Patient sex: M
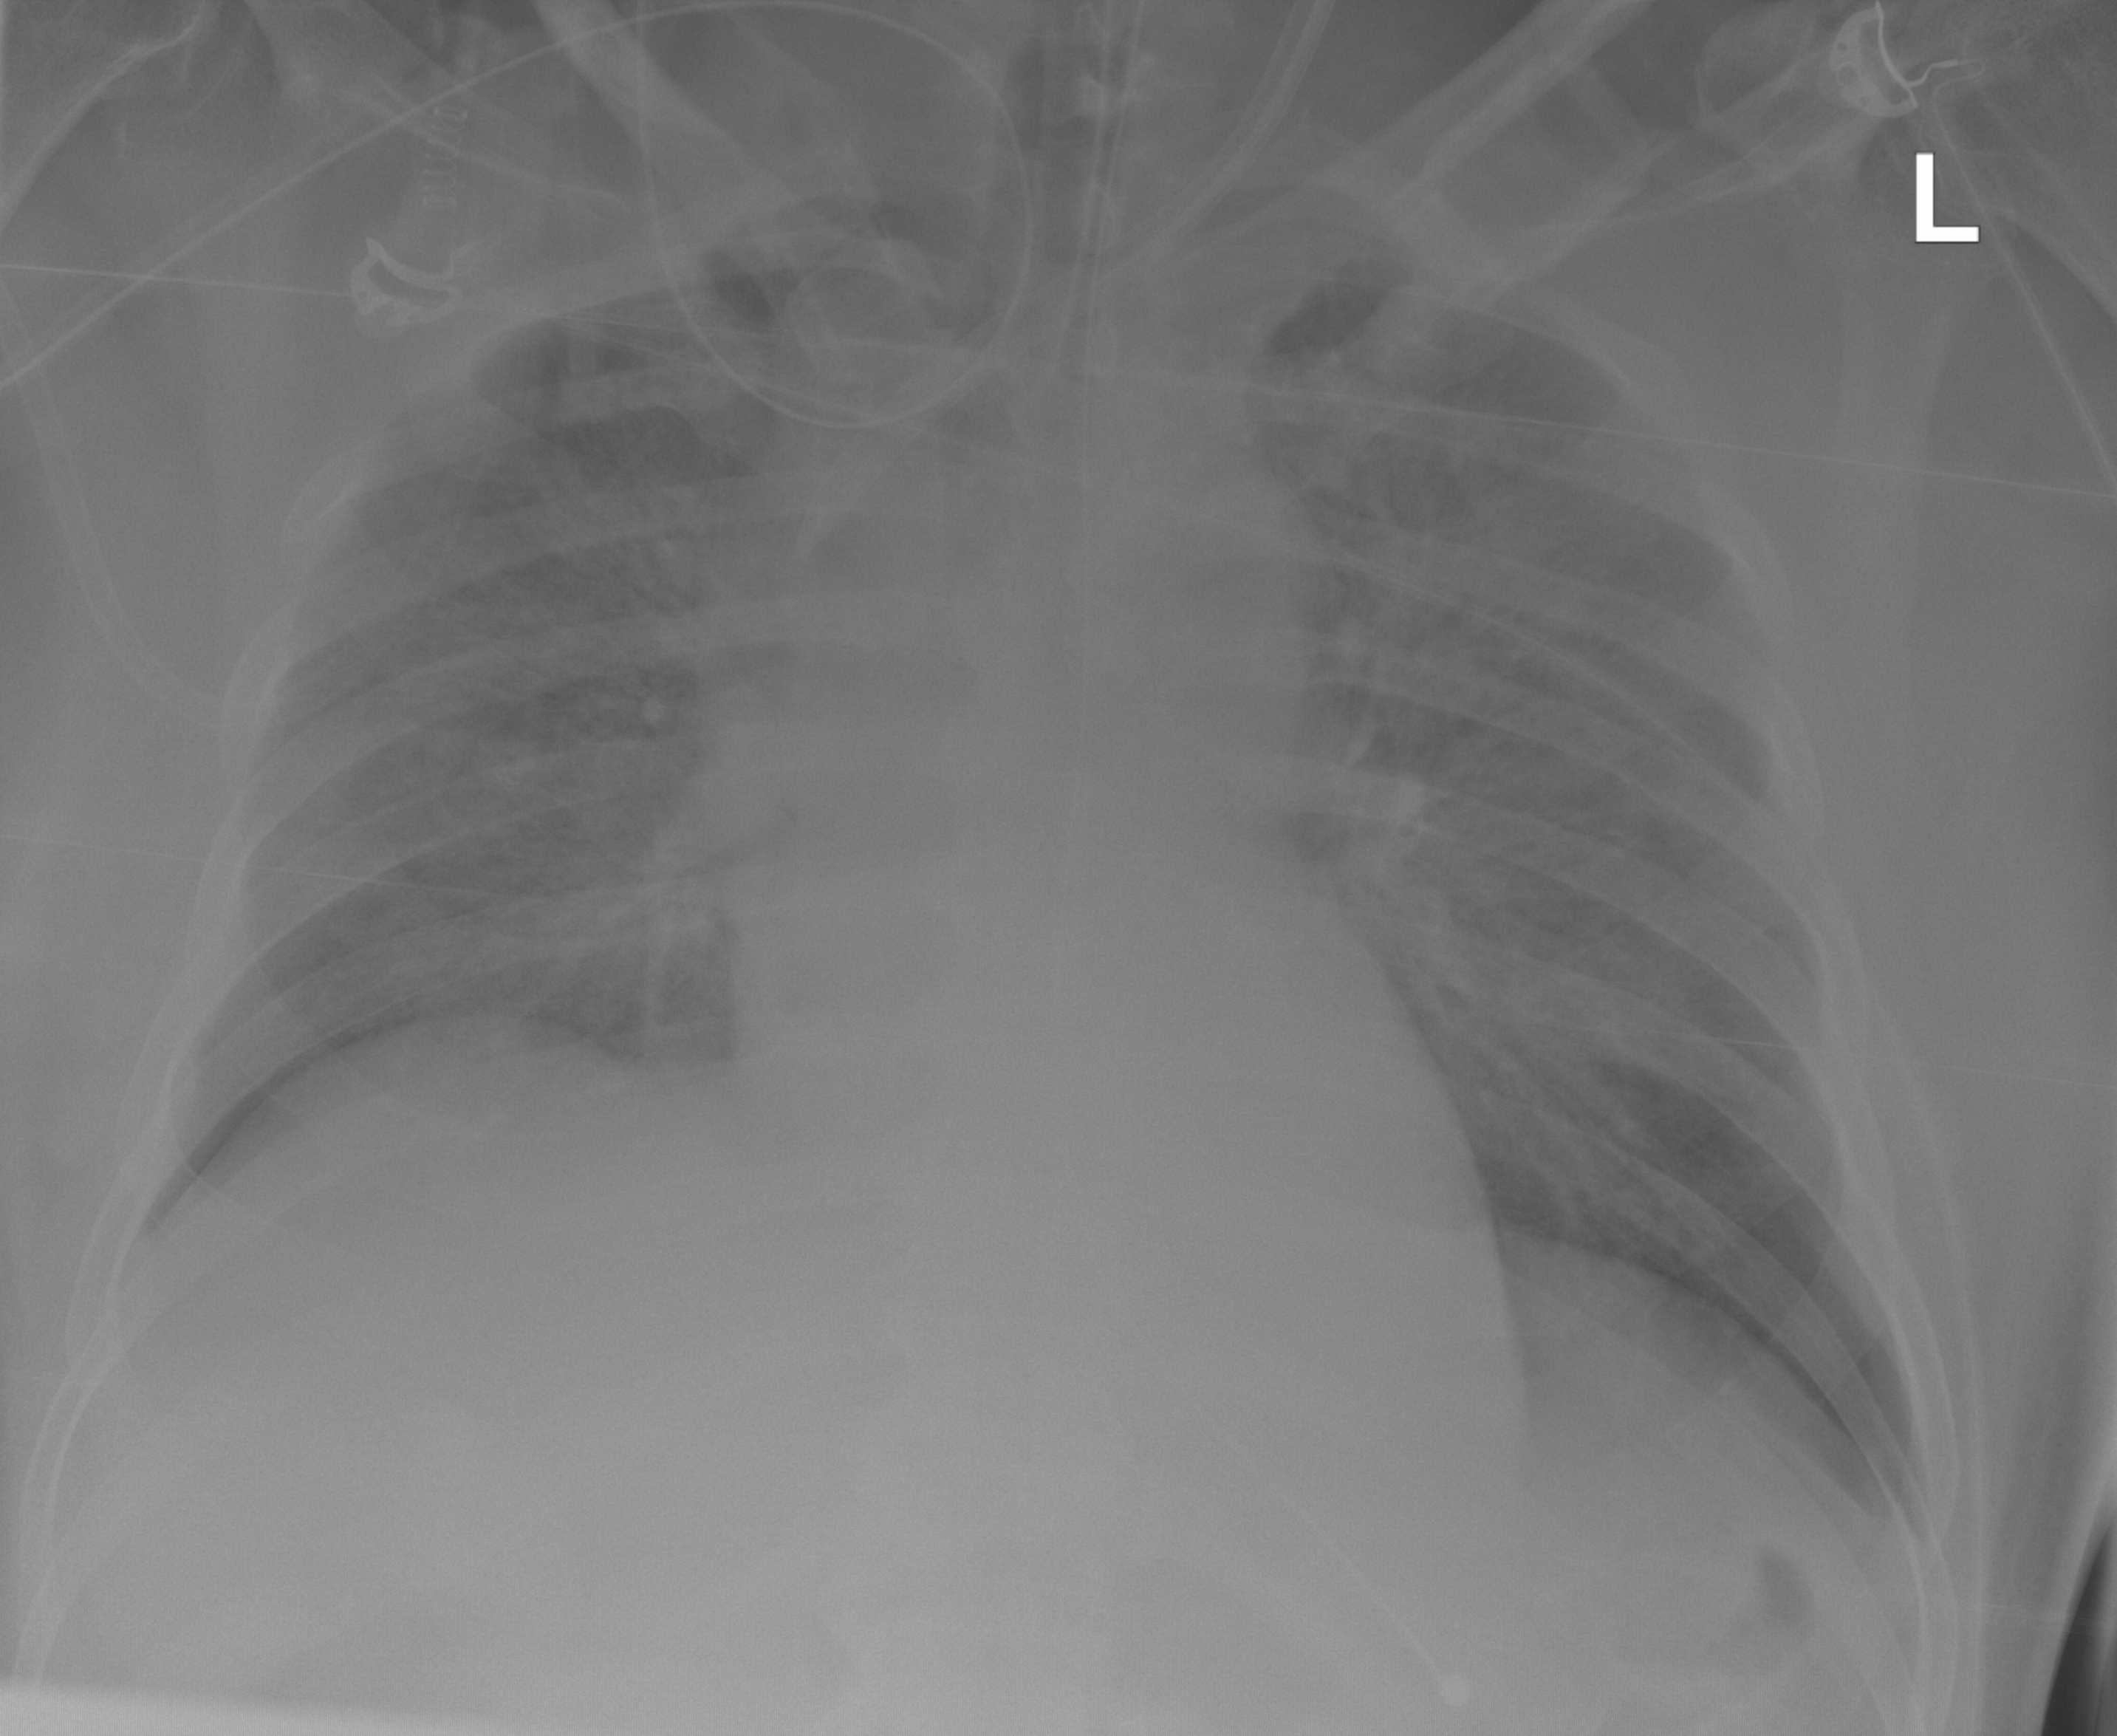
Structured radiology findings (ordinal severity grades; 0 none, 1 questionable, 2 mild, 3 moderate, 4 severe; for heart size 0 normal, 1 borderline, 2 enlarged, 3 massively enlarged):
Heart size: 0
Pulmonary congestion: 0
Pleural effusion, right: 0
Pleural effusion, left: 0
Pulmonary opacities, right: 2
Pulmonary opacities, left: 2
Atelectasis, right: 0
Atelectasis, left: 0